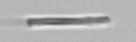
Label: fiber